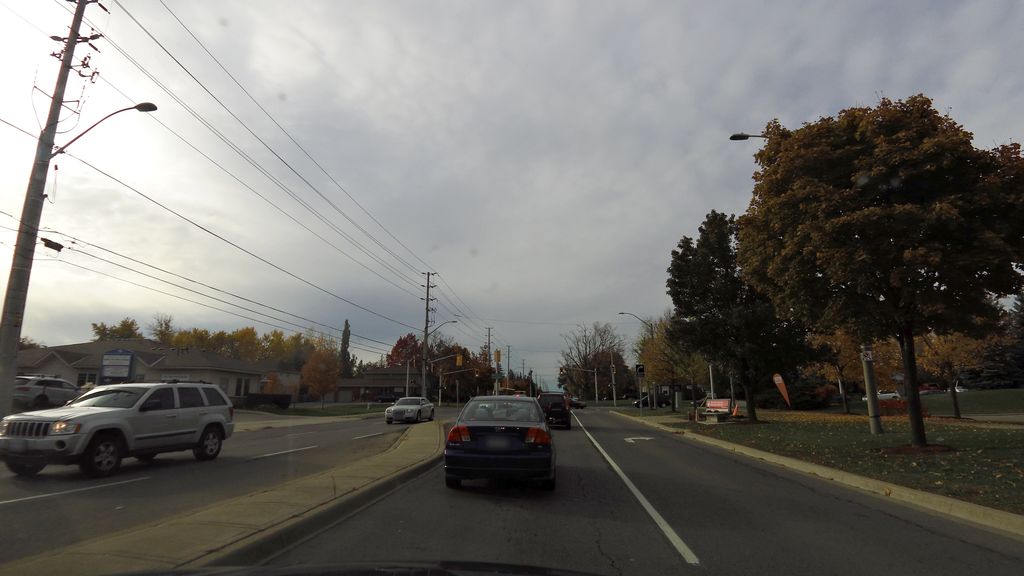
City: hamilton